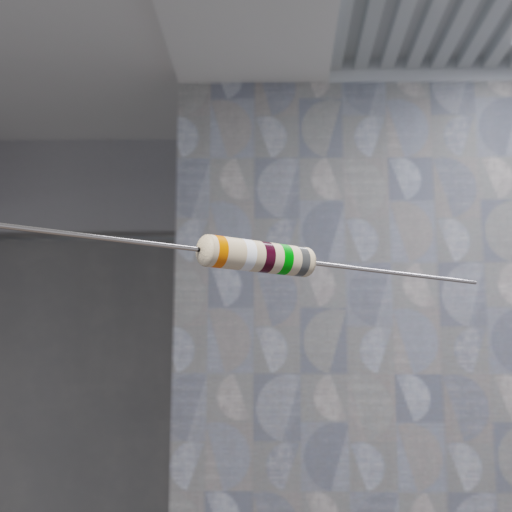
Resistor colour bands (in order): orange, white, brown, green, gray